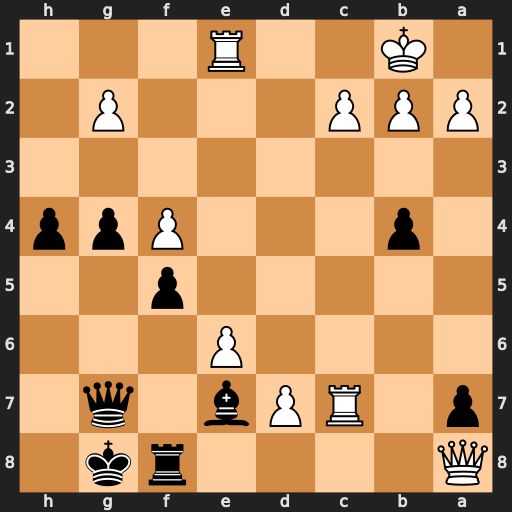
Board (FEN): Q4rk1/p1RPb1q1/4P3/5p2/1p3Ppp/8/PPP3P1/1K2R3
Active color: b
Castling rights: -
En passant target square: -
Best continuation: Rxa8 Rc8+ Qf8